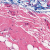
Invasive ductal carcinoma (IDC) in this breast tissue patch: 0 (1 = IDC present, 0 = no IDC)